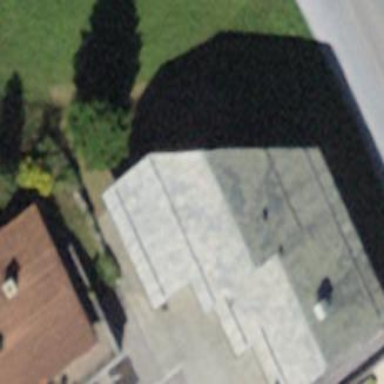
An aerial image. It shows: Detached building.